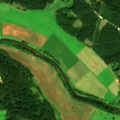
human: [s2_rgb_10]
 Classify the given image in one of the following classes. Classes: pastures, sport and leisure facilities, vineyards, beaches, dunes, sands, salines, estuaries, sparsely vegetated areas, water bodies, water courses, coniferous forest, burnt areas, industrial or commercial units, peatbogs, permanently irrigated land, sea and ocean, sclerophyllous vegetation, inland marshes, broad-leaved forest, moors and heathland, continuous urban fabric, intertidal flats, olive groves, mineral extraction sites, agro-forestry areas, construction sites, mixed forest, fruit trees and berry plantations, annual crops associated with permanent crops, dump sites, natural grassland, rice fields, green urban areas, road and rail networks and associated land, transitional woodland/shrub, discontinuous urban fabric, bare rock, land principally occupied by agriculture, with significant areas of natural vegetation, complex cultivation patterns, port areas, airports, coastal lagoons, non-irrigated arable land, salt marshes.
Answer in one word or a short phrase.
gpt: non-irrigated arable land, pastures, mixed forest, transitional woodland/shrub, water courses